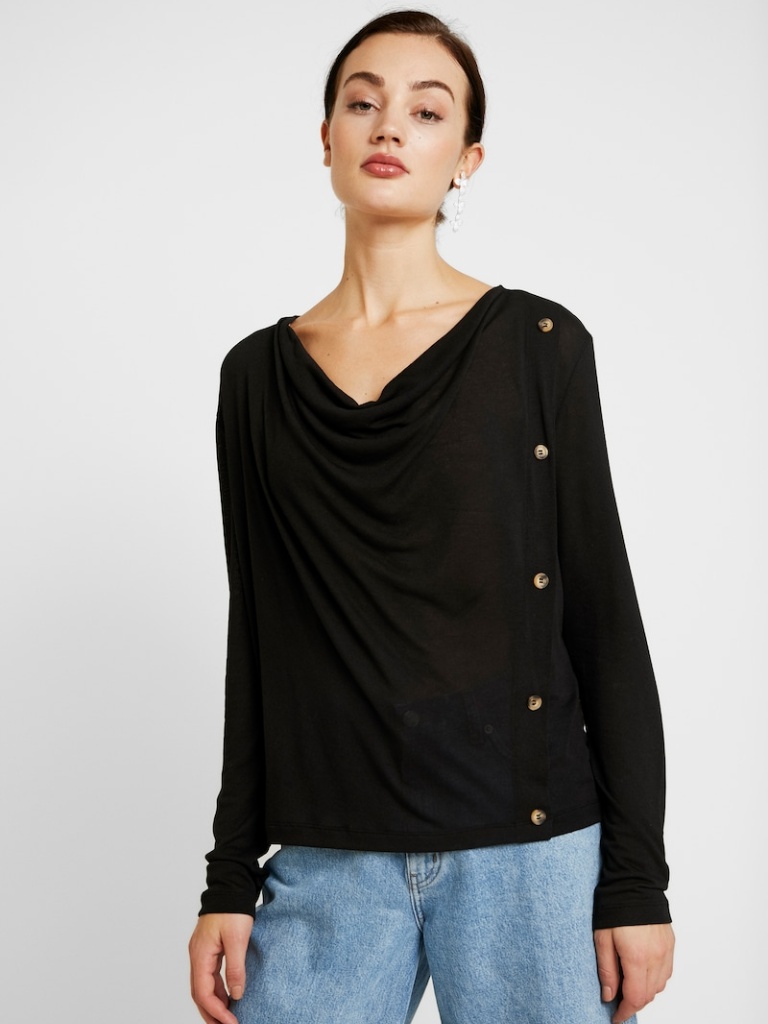
knit relaxed a long-sleeved with the sleeves down hip length Untucked cowl blouse